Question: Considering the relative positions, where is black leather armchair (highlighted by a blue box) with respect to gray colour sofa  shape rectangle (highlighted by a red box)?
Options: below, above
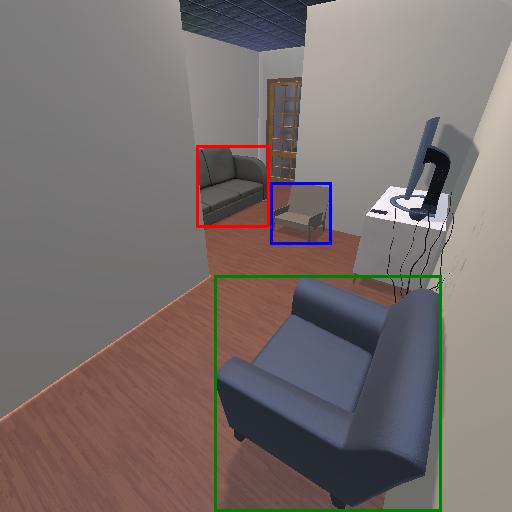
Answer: below